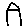
Label: house